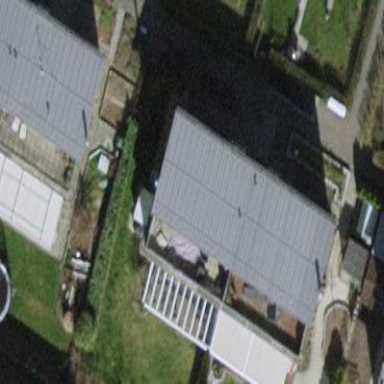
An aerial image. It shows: Building with flat roof.